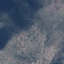
Land use / land cover class: HerbaceousVegetation